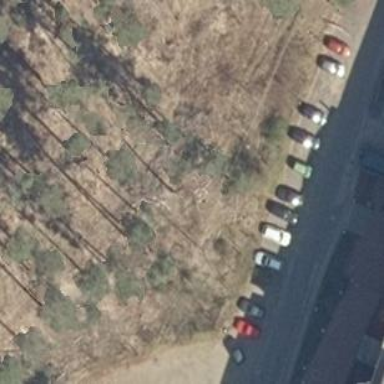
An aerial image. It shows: Parking area with surface.